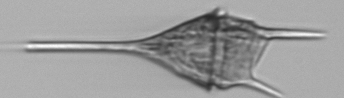
Label: Tripos_lineatus